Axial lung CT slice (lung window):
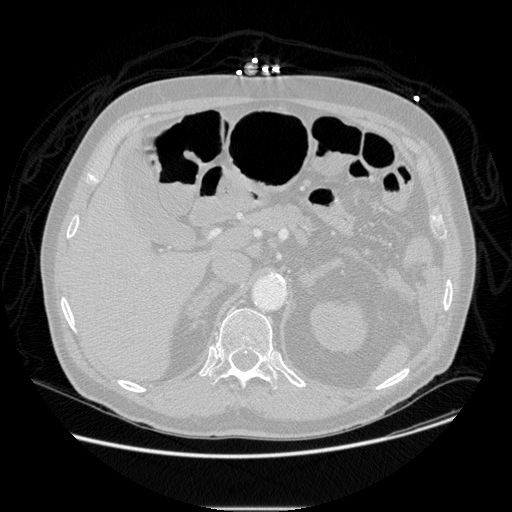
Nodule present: no